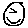
Label: smiley face